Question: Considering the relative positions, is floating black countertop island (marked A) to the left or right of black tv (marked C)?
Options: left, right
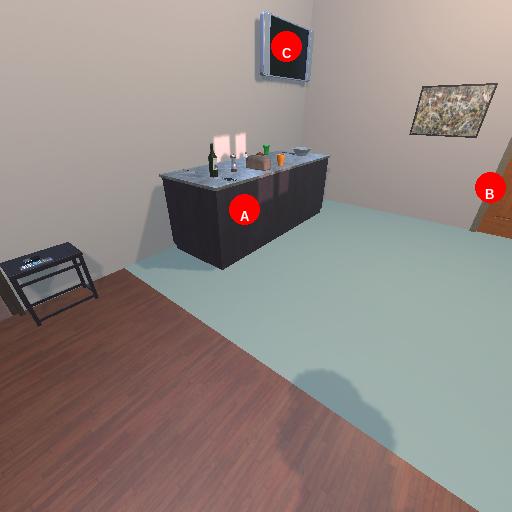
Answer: left